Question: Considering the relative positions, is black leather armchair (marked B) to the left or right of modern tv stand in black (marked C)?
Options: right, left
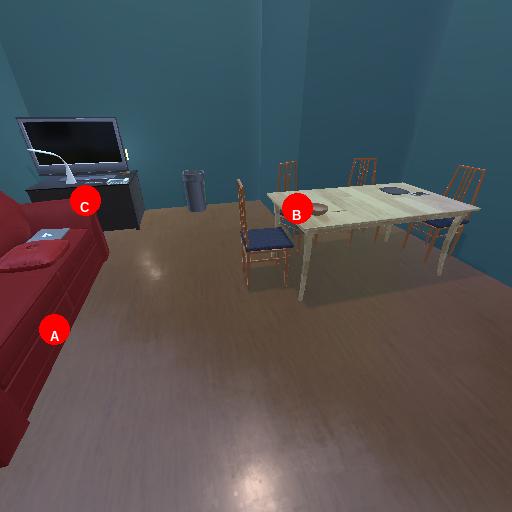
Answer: right